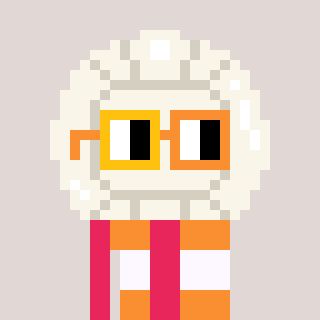
a pixel art character with square yellow and orange glasses, a volleyball-shaped head and a redpinkish-colored body on a warm background